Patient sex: M
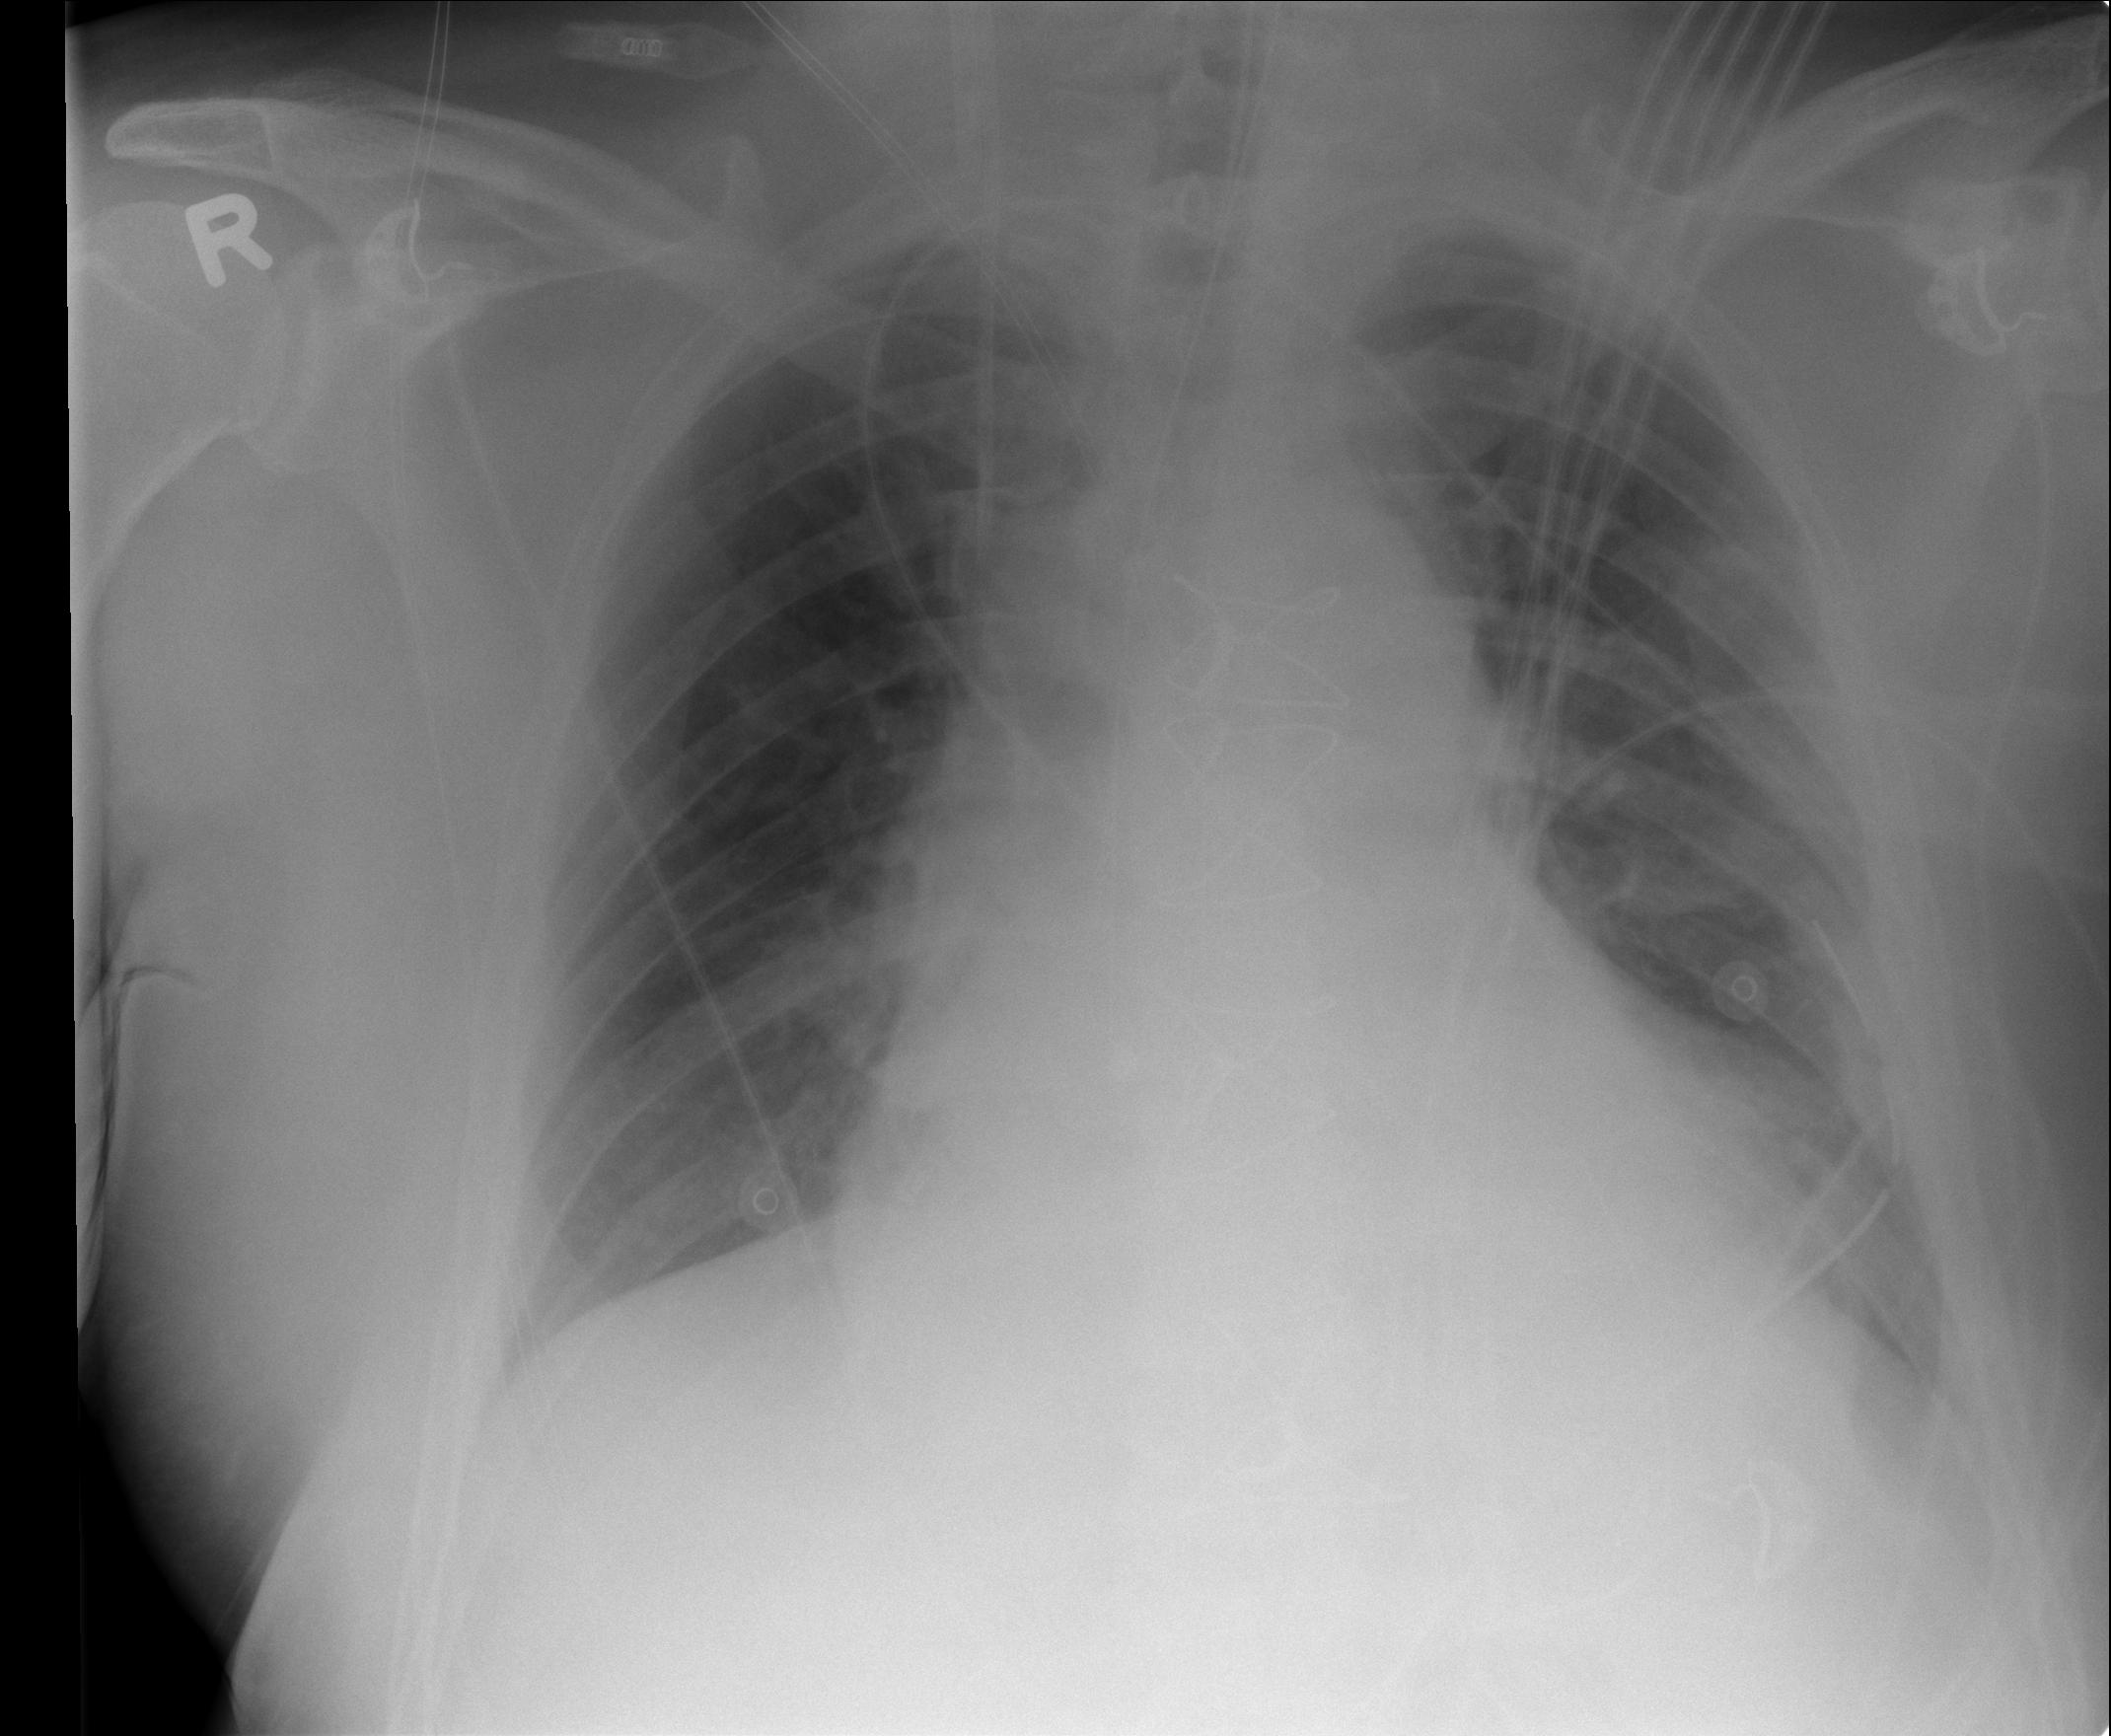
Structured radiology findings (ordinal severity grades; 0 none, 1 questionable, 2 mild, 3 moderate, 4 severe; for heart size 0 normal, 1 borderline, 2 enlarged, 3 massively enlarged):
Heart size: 2
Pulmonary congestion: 1
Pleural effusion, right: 0
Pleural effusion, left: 2
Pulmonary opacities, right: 0
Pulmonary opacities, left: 0
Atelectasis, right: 0
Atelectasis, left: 2